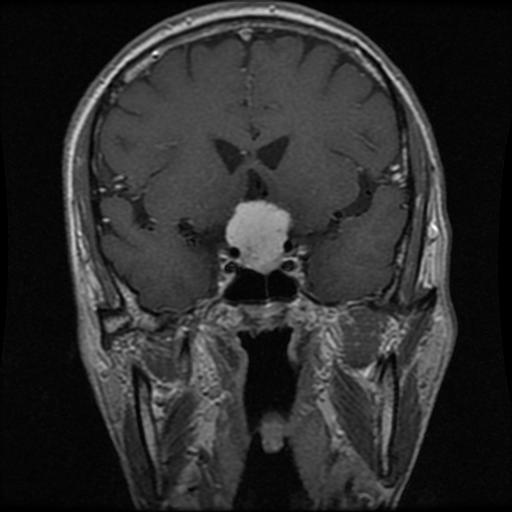
Label: meningioma